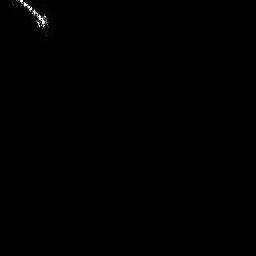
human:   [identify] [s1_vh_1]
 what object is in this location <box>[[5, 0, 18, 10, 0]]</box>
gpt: <ref>1 medium ship at the top left</ref>